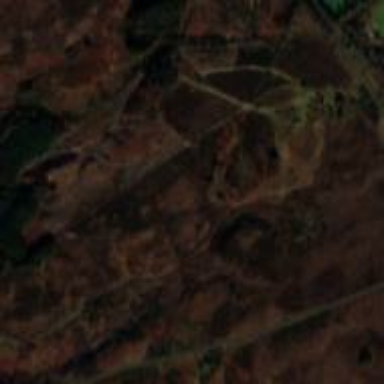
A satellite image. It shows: Lowland heath landscape.